Question: I'm trying to draw the exact number of line in my gui. So I use a TableModelListener to listen the number of row in my Jtable and I manage to display the number of row each time when i add a new row in my table.
But now, I want to draw x lines in my gui when i have x rows in my jtable. I try to put a TableModelListerner like above but it's not working.
Thanks for helping. I sorry to put a lot of classes but I want also to learn to make a reusable code and to learn java swing.

'''
import java.awt.GridLayout;
import javax.swing.JFrame;
public class Test {
public static void main(String[] args) {
JFrame f = new JFrame();
f.setLayout(new GridLayout(1, 2, 5, 5));
TablePanel tablePanel = new TablePanel();
ButtonPanel buttonPanel = new ButtonPanel();
DrawTwoSameDrawPanel drawPanels = new DrawTwoSameDrawPanel();
f.add(tablePanel);
f.add(buttonPanel);
f.add(drawPanels);
f.setSize(800, 300);
f.setLocationRelativeTo(null);
f.setDefaultCloseOperation(JFrame.EXIT_ON_CLOSE);
f.setVisible(true);
}
}
'''
'''
import javax.swing.table.AbstractTableModel;
public class MyTableModel extends AbstractTableModel {
private String[] columnNames = { "RowListener", "B", "C" };
private Object[][] data = { { "x", "xx", "xxx" }, { "y", "yy", "yyy" }, { "z", "zz", "zzz" } };
@Override
public int getColumnCount() {
return columnNames.length;
}
@Override
public int getRowCount() {
return data.length;
}
@Override
public Object getValueAt(int row, int col) {
return data[row][col];
}
@Override
public Class<?> getColumnClass(int col) {
return data[0][col].getClass();
}
@Override
public String getColumnName(int col) {
return columnNames[col];
}
@Override
public void setValueAt(Object aValue, int row, int col) {
data[row][col] = aValue;
fireTableStructureChanged();
}
public void addRow(Object[][] data) {
int index = 0;
int nbRow = this.getRowCount();
int nbCol = this.getColumnCount();
Object temp[][] = this.data;
this.data = new Object[nbRow + 1][nbCol];
for (Object[] value : temp)
this.data[index++] = value;
this.data[index] = data;
temp = null;
this.fireTableDataChanged();
}
}
'''
'''
import java.awt.Color;
import java.awt.event.ActionEvent;
import java.awt.event.ActionListener;
import javax.swing.JButton;
import javax.swing.JOptionPane;
import javax.swing.JPanel;
import javax.swing.border.LineBorder;
public class ButtonPanel extends JPanel {
private JButton button;
private DrawPanel drawPanel;
public ButtonPanel() {
super();
this.setBorder(new LineBorder(Color.red));
button = new JButton("Update");
this.add(button);
button.addActionListener(new ActionListener() {
@Override
public void actionPerformed(ActionEvent arg0) {
System.out.println("hello console");
int n = JOptionPane.showConfirmDialog(null, "Would you like to update drawPanel ?", "Question",
JOptionPane.YES_NO_OPTION);
if (n == JOptionPane.YES_OPTION) {
System.out.println("console : YES");
updatePanels();
}
else
System.out.println("console : NO");
}
});
}
public void updatePanels() {
drawPanel = new DrawPanel();
drawPanel.revalidate();
drawPanel.repaint();
}
}
'''
'''
public class DrawPanel extends JPanel implements TableModelListener{
private MyTableModel model = new MyTableModel();
private JTable table = new JTable(model);
private int numberOfLine = 0;
public DrawPanel() {
super();
this.setBorder(new LineBorder(Color.blue));
}
@Override
public void paintComponent(Graphics g) {
super.paintComponent(g);
Graphics graphics = g.create();
int y = 10;
/////////don't work
RowListener rowListener = new RowListener(model);
numberOfLine = rowListener.getNumberOfRow();
//////////
for (int i = 0; i < numberOfLine; i++) {
graphics.drawLine(10, y, getWidth() - 10, y);
y += 10;
}
graphics.dispose();
}
public void setNumberOfArrows(int arrows) {
numberOfLine = arrows;
repaint();
}
public int getNumberOfArrows() {
return numberOfLine;
}
@Override
public Dimension getPreferredSize() {
return isPreferredSizeSet() ? super.getPreferredSize() : new Dimension(200, 200);
}
@Override
public void tableChanged(TableModelEvent arg0) {
int numberOfRow = model.getRowCount();
this.setNumberOfArrows(numberOfRow);
System.out.println("numberOfRow: " + numberOfRow);
}
class RowListener implements TableModelListener {
private MyTableModel model;
private int numberOfRow;
public RowListener(MyTableModel model) {
this.model = model;
model.addTableModelListener(this);
}
@Override
public void tableChanged(TableModelEvent arg0) {
numberOfRow = model.getRowCount();
System.out.println("numberOfRow: " + numberOfRow);
}
public int getNumberOfRow() {
return numberOfRow;
}
public void setNumberOfRow(int numberOfRow) {
this.numberOfRow = numberOfRow;
}
}
}
'''
'''
public class TablePanel extends JPanel {
private MyTableModel model = new MyTableModel();
private JTable table = new JTable(model);
private int nbRow = 0;
private JButton addButton = new JButton("Add Row");
public TablePanel() {
super();
this.setBorder(new LineBorder(Color.orange));
this.add(table);
this.add(addButton);
addButton.addActionListener(new ActionListener() {
@Override
public void actionPerformed(ActionEvent arg0) {
model.addRow(new Object[][] { { "u", "u", "u" }, { "v", "v", "vy" }, { "w", "w", "w" } });
model.fireTableStructureChanged();
nbRow = model.getRowCount();
System.out.println("nbRow: " + nbRow);
}
});
this.add(createDisplayNbRowPanel());
}
public JPanel createDisplayNbRowPanel() {
JPanel p = new JPanel();
p.add(new JLabel("number of row : "));
NbRowView nbRowView = new NbRowView(model);
p.add(nbRowView);
p.setBorder(new LineBorder(Color.red));
return p;
}
public int getNbRow() {
return nbRow;
}
public void setNbRow(int nbRow) {
this.nbRow = nbRow;
}
class NbRowView extends JLabel implements TableModelListener {
private MyTableModel model;
public NbRowView(MyTableModel model) {
this.model = model;
model.addTableModelListener(this);
}
@Override
public void tableChanged(TableModelEvent arg0) {
int nbOfRow = model.getRowCount();
this.setText(nbOfRow + "");
DrawPanel drawPanel = new DrawPanel();
drawPanel.setNumberOfArrows(nbOfRow);
}
}
}
'''
'''
public class DrawTwoSameDrawPanel extends JPanel {
private DrawPanel drawPanel_1 = new DrawPanel();
private DrawPanel drawPanel_2 = new DrawPanel();
public DrawTwoSameDrawPanel() {
super();
this.setBorder(new LineBorder(Color.green));
this.add(drawPanel_1);
this.add(drawPanel_2);
}
}
'''
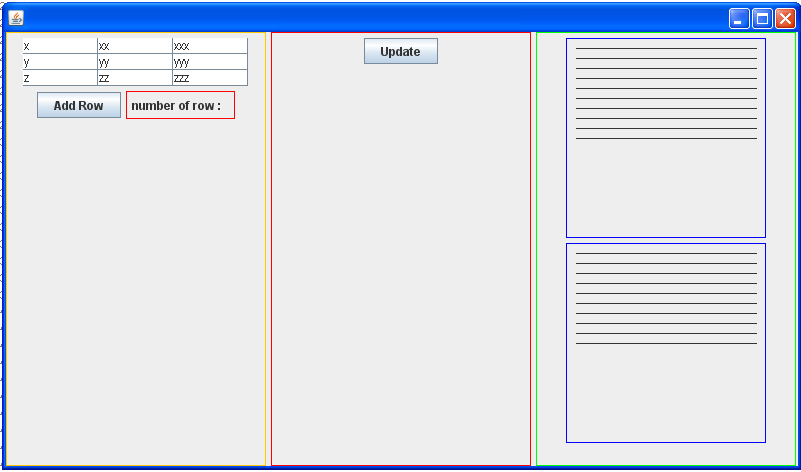
Answer: >
Looking at your previous question: <URL>' method of your 'DrawPanel' pretty well, but you still need to decouple this from table model. As other developers said your code is large and complicated and you need to better organize it:
1. Create a reusable panel as shown in this answer
2. When you create a new instance of your table model, attach a new TableModelListener to call setNumberOfArrows() method, that will repaint your panel as you wish.
For instance:
'''
class GuiClass {
private DrawPanel drawPanel;
public void createAndShowGui() {
drawPanel = new DrawPanel();
MyTableModel model = new MyTableModel();
model.addTableModelListener(new TableModelListener() { // Anonymous class
@Override
public void tableChanged(TableModelEvent e) {
if(e.getType() == TableModelEvent.INSERT || e.getType() == TableModelEvent.DELETE) {
int rows = ((TableModel)e.getSource()).getRowCount();
drawPanel.setNumberOfArrows(rows);
}
}
});
// rest of your GUI code here
}
}
'''
Java provides a good mechanism to avoid create an excesive number of classes to implement interfaces or extend from other classes: <URL>
About your table model, please note it looks like <URL>.
Additionaly, the implementation of <URL> method should never look up for data to retrieve a value, you should be able to return the correct class since you know what kind of data your table model will contain.
Finally your 'addRow(Object[][] row)' method doesn't make sense since you probably want to add a single row to your table model, not row and columns. I think it should be 'addRow(Object[] row)' (note single-dimension array as parameter). Having said this it should look like this:
'''
public void addRow(Object[] row) {
// add row here
int rowIndex = data.length;
fireTableRowsInserted(rowIndex, rowIndex);
}
'''
See <URL>:
- <URL>